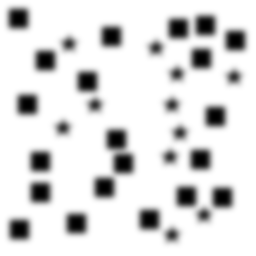
Squares: 21
Triangles: 0
Stars: 11
Total shapes: 32